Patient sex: M
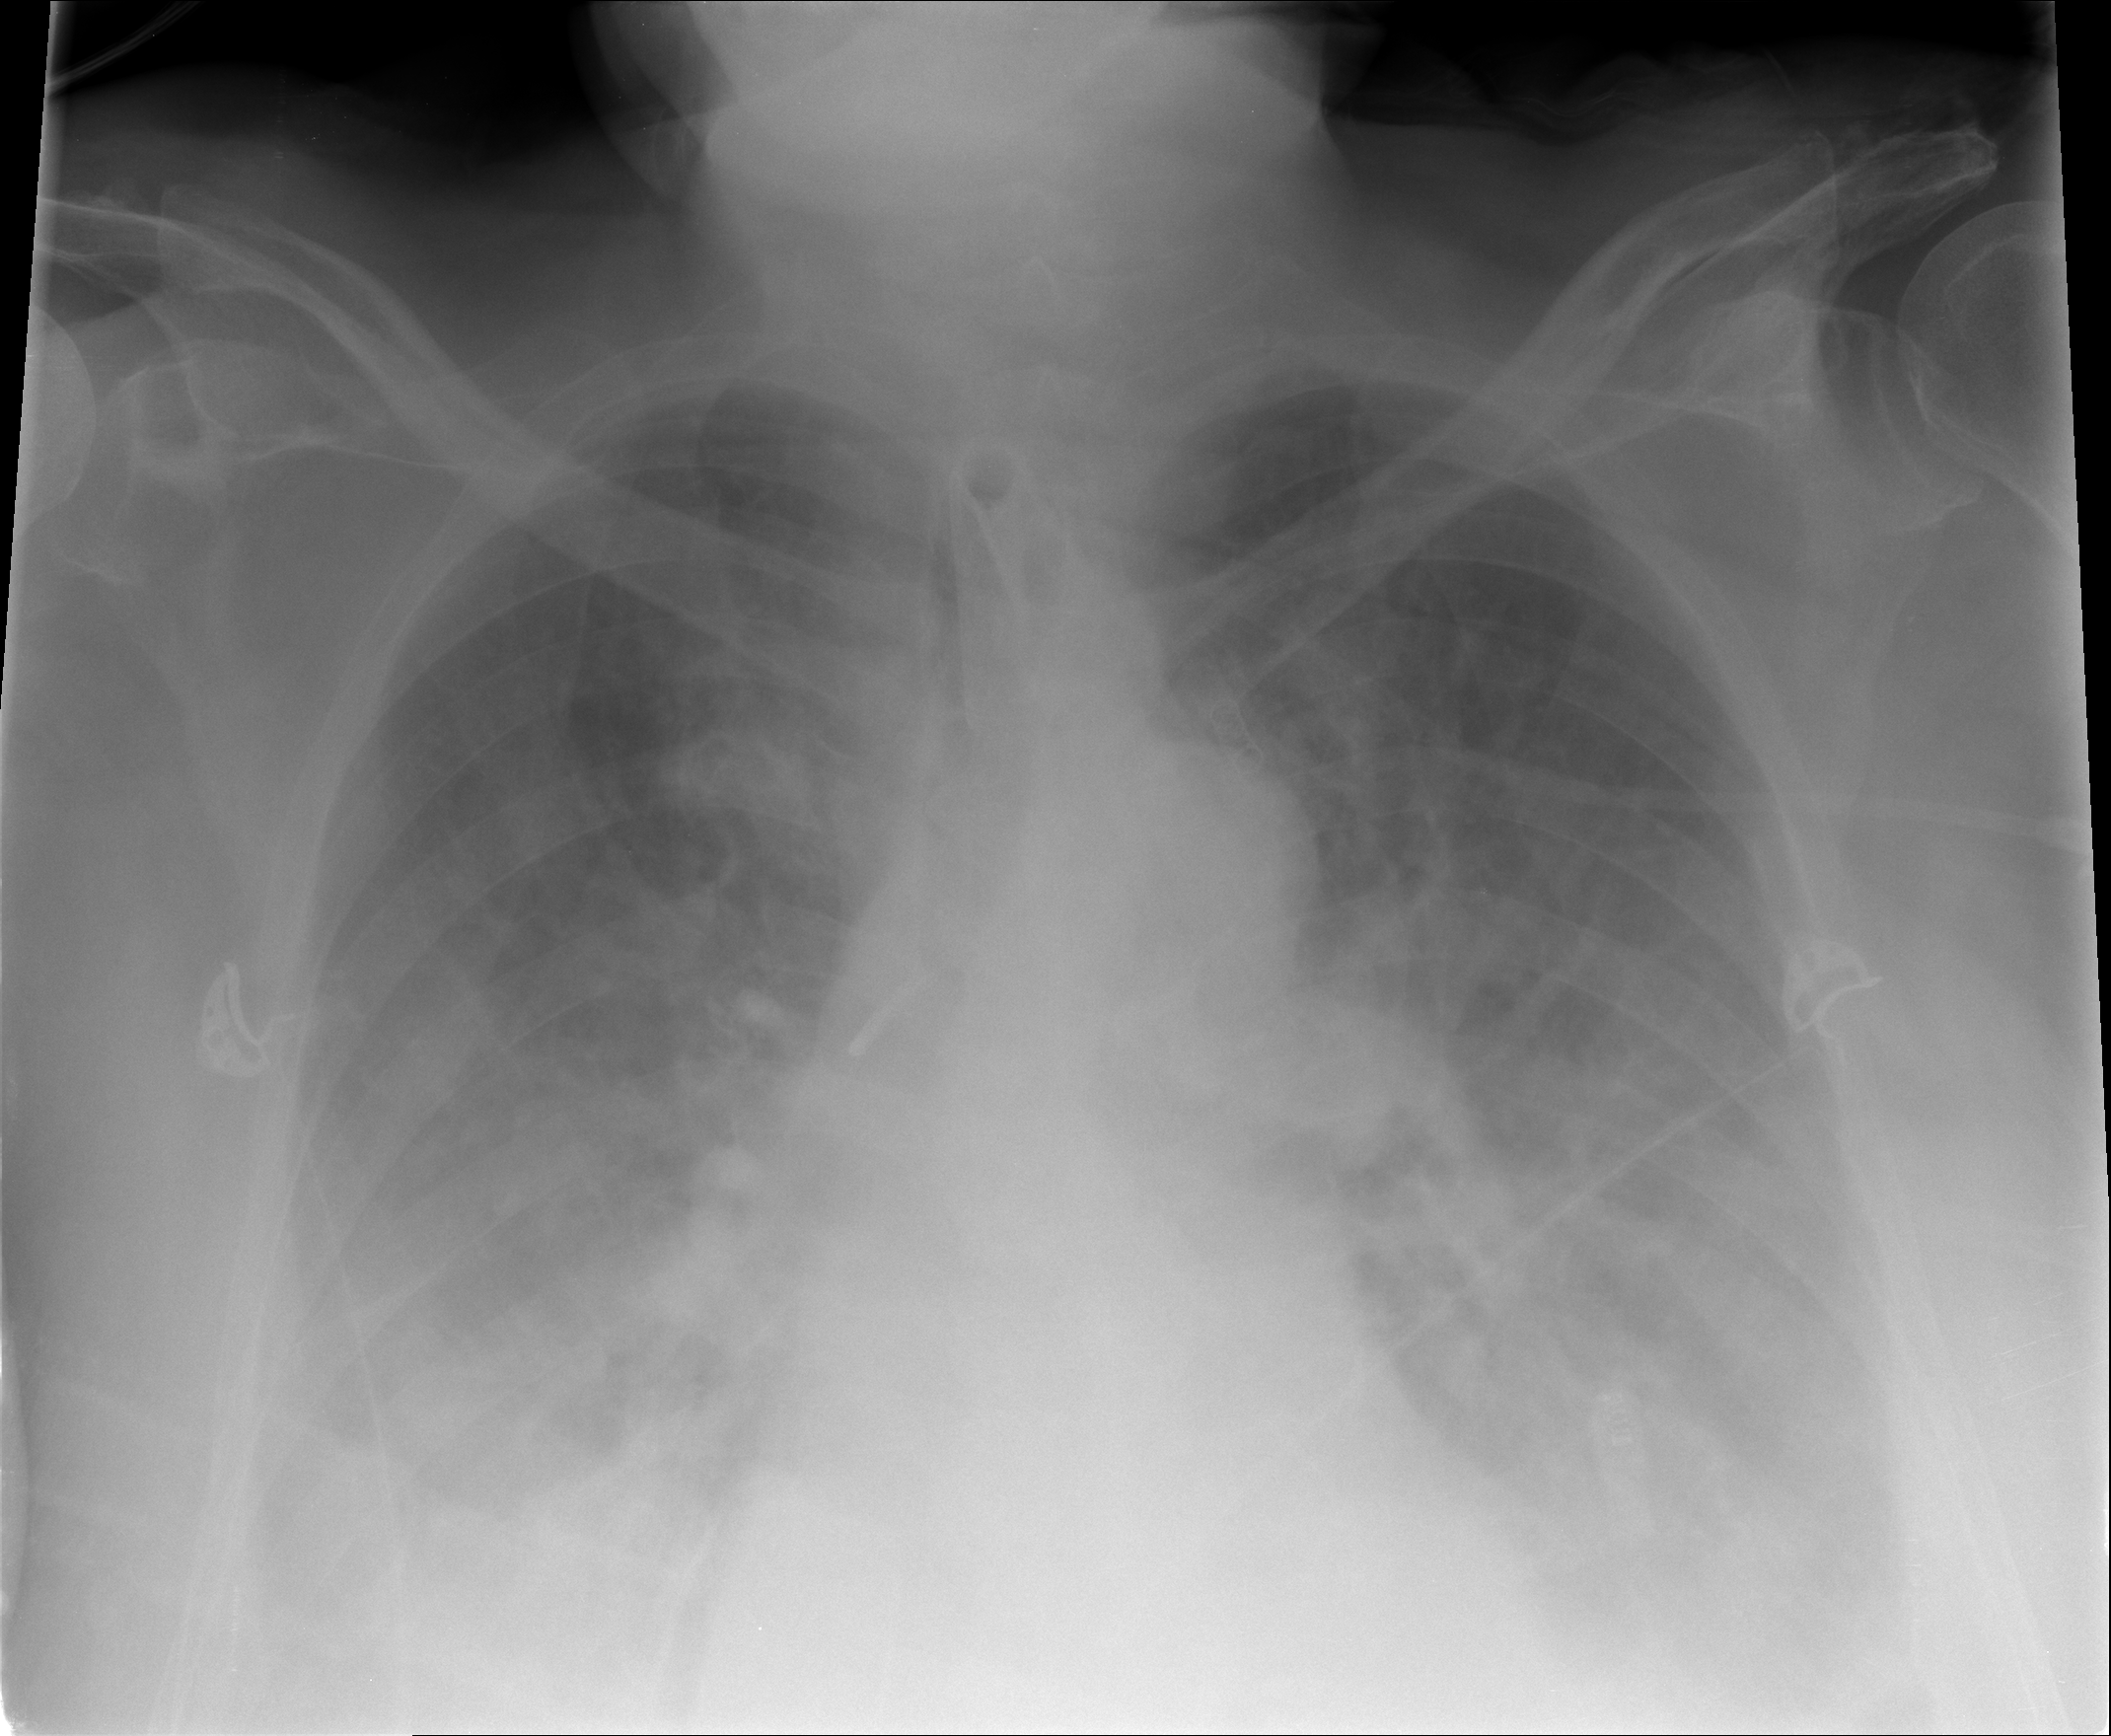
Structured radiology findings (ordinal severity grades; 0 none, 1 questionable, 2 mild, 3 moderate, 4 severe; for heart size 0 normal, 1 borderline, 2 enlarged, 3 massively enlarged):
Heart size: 1
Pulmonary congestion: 3
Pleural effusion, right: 3
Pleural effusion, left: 3
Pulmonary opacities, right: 3
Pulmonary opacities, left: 3
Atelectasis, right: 3
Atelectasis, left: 3